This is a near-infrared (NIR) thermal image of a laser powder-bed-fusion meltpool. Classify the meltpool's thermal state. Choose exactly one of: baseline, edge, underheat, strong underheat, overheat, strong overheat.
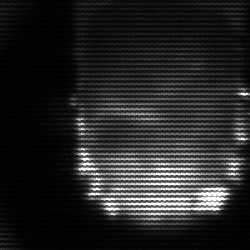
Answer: baseline